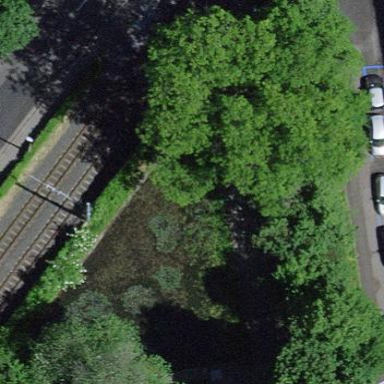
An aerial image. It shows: Pond with natural water.